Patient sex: F
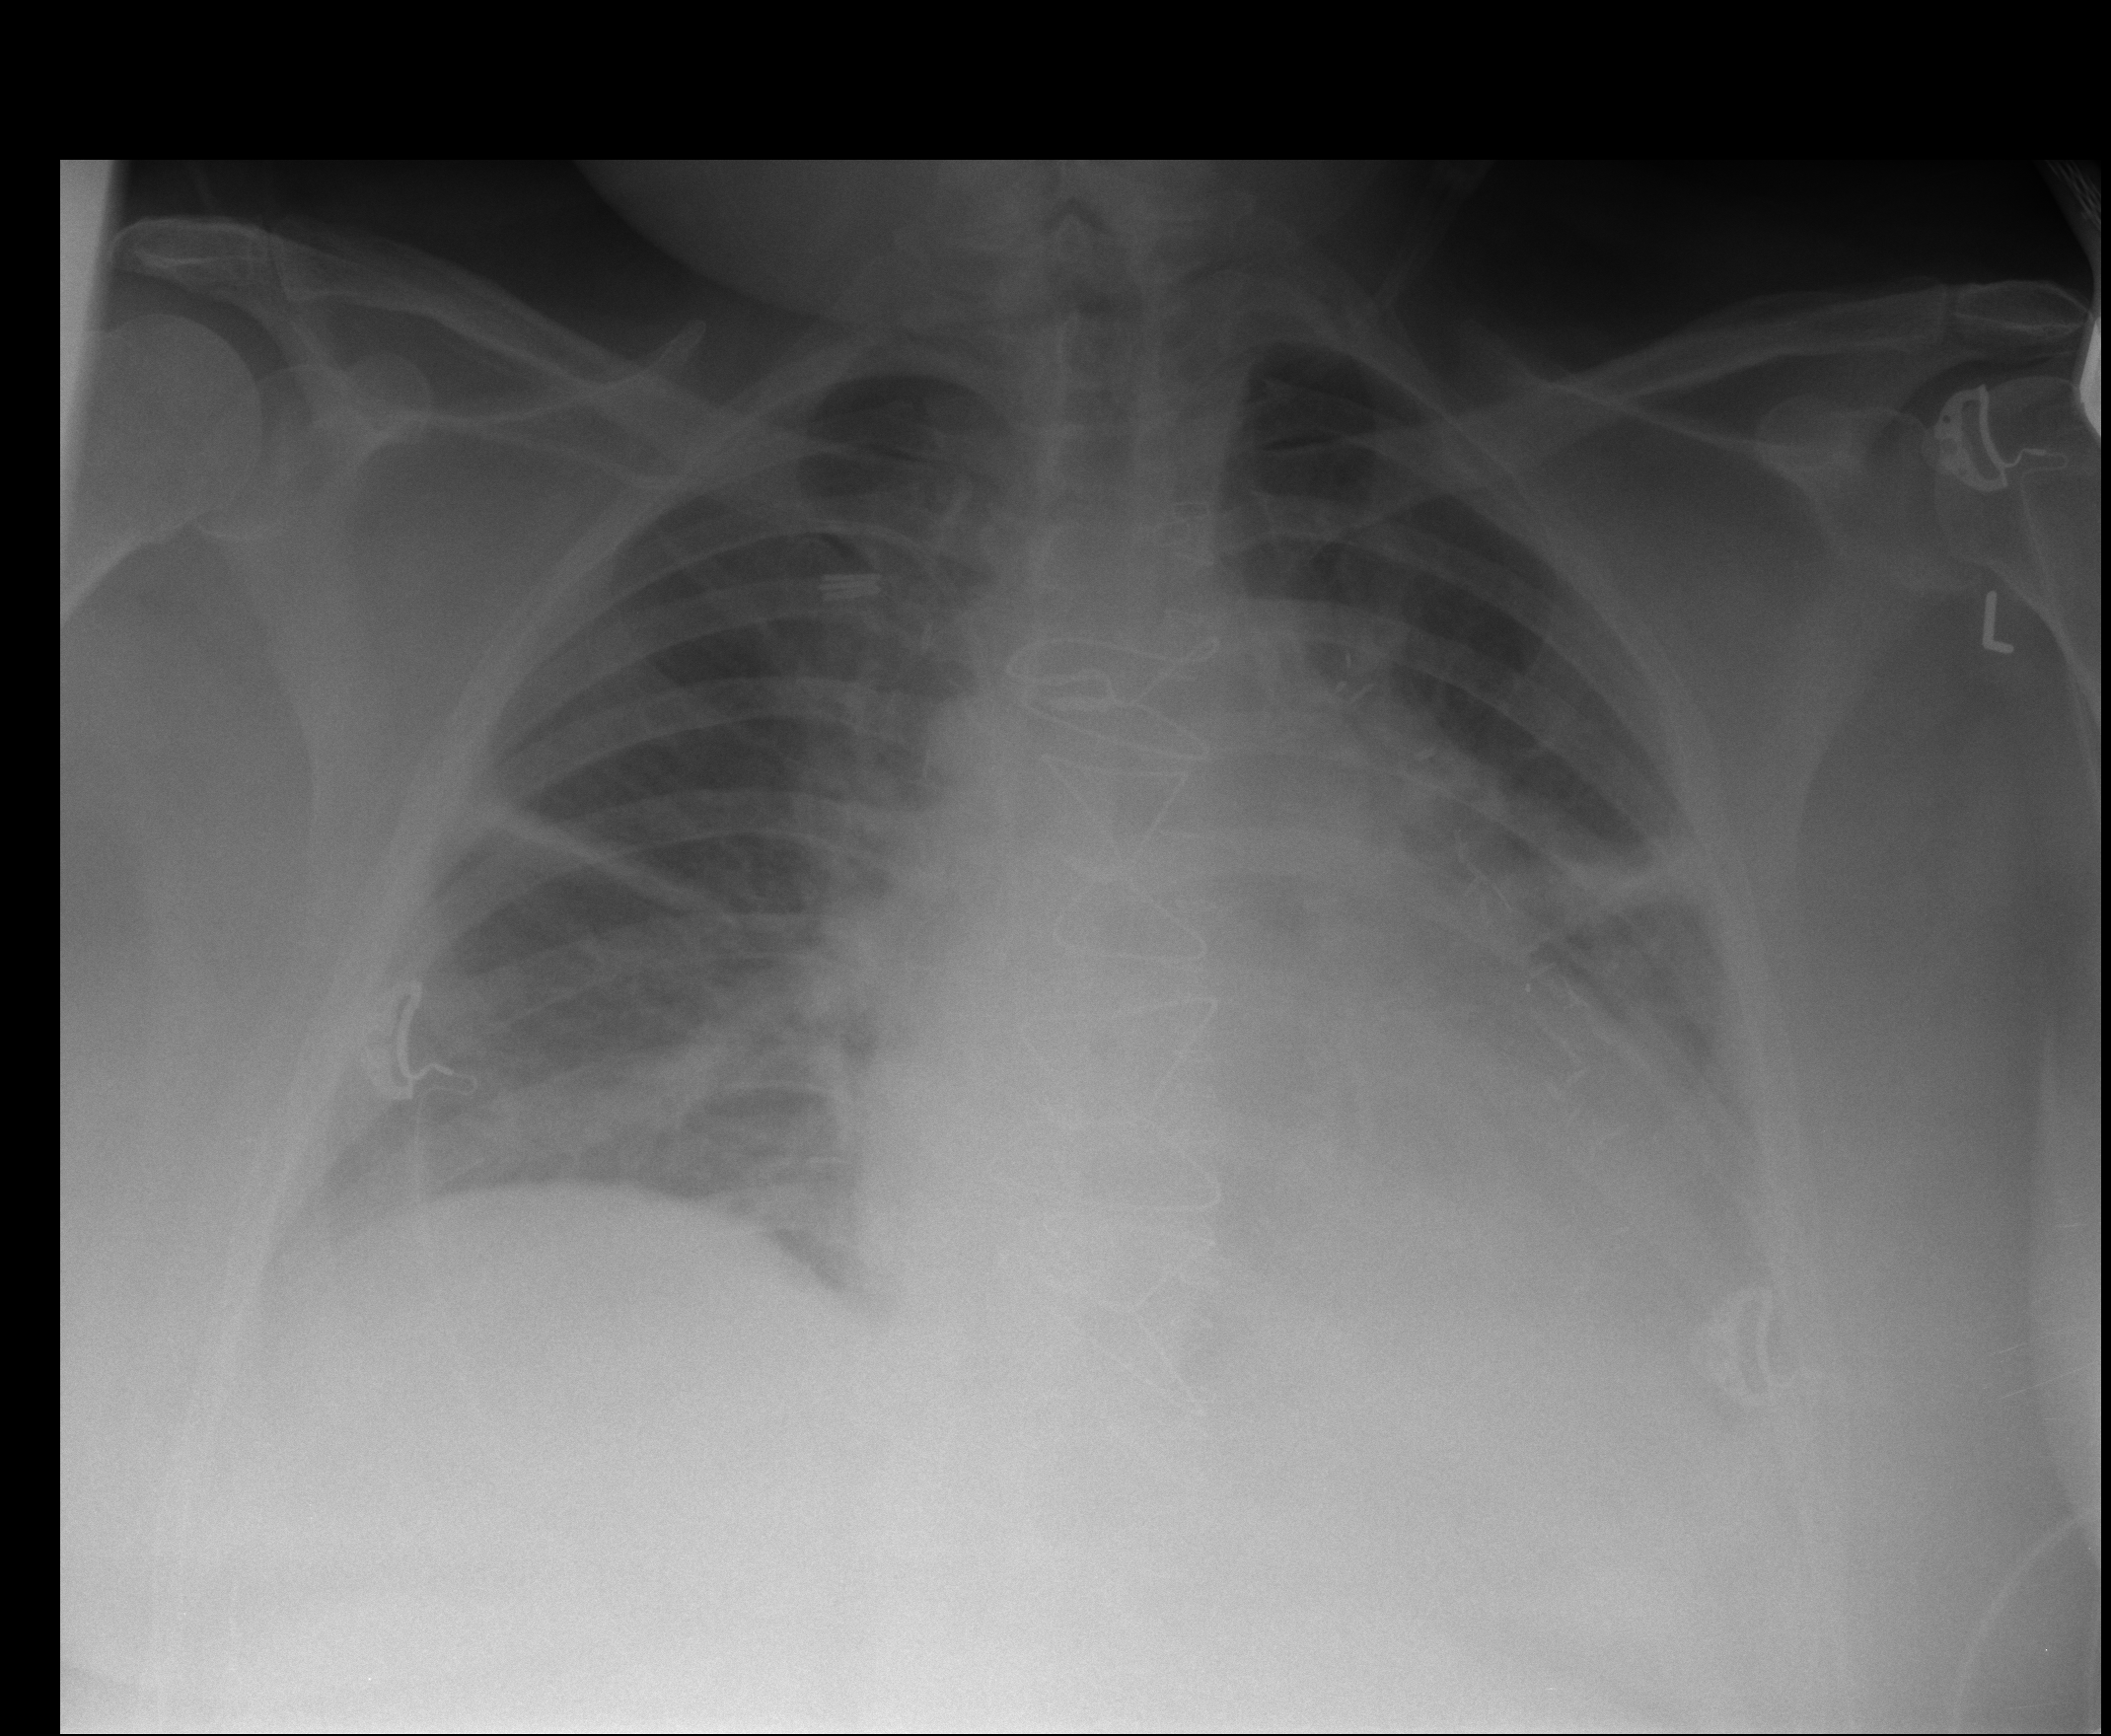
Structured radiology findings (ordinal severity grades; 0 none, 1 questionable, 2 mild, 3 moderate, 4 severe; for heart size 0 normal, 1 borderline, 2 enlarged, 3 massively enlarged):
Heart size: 2
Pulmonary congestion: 2
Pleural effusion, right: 1
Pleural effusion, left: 2
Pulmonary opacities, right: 1
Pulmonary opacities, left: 1
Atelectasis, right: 2
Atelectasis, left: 2